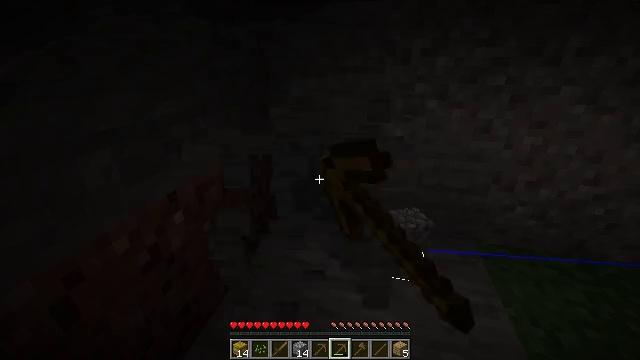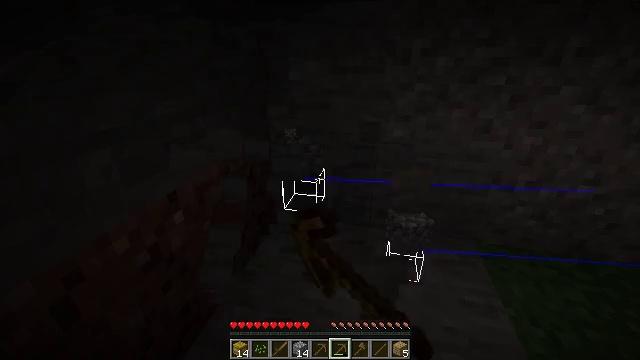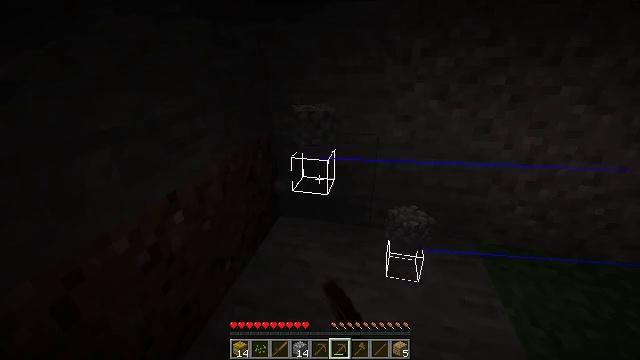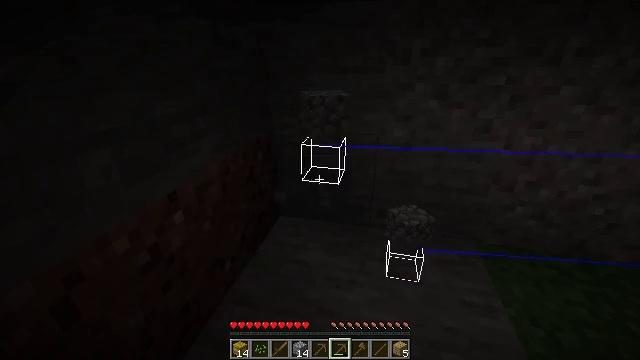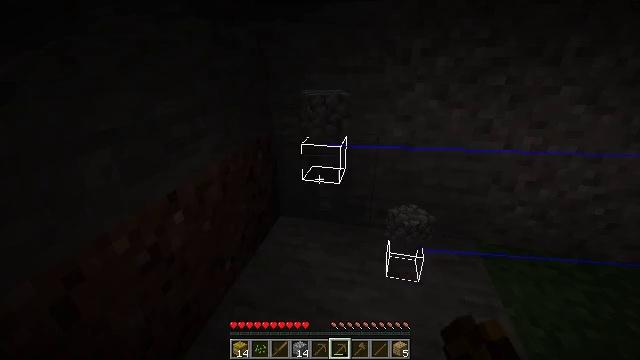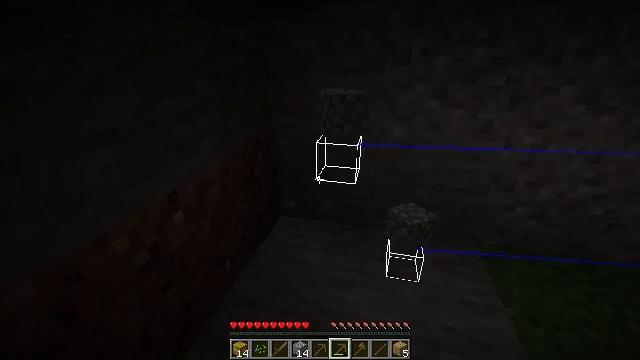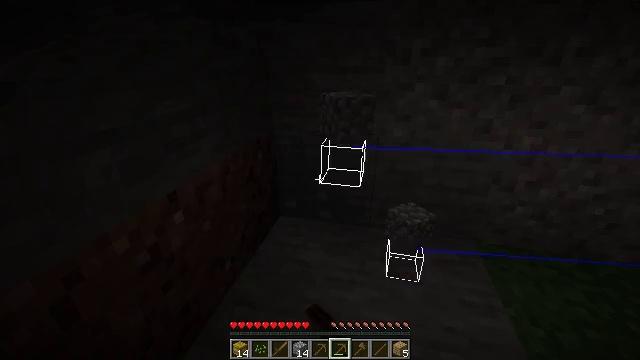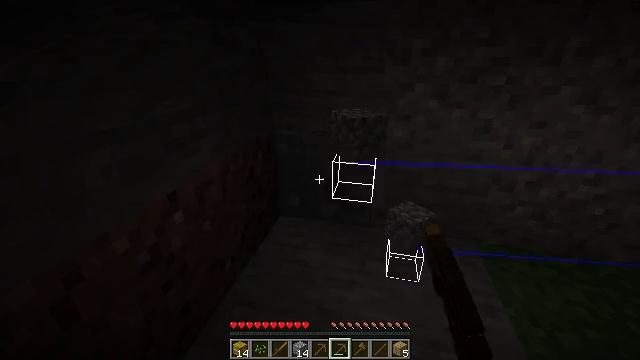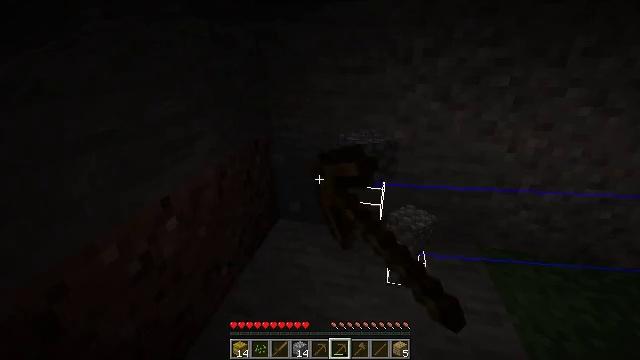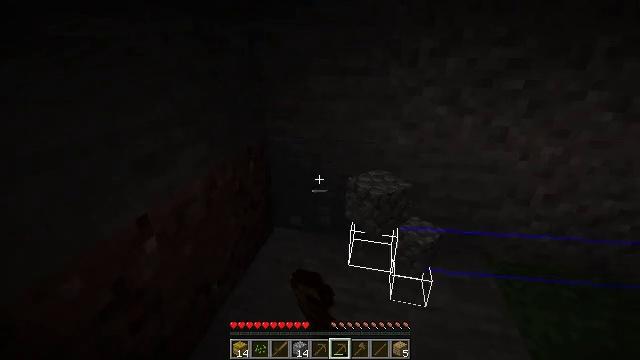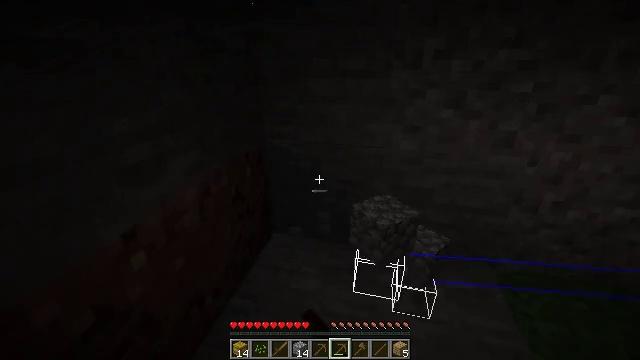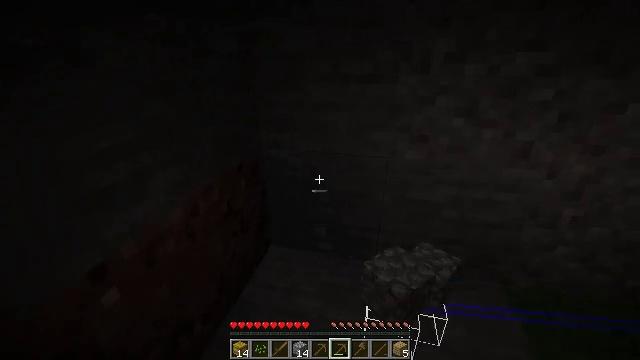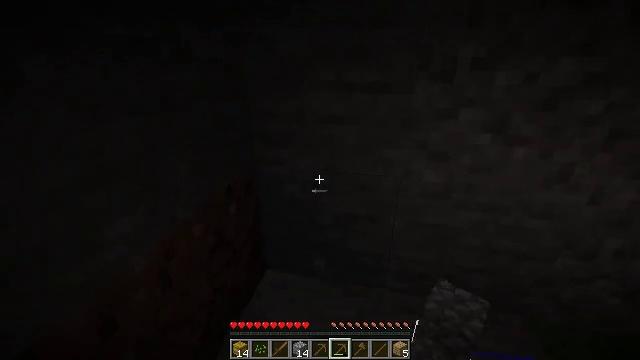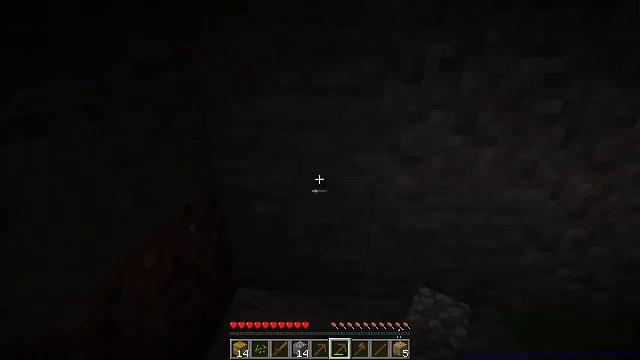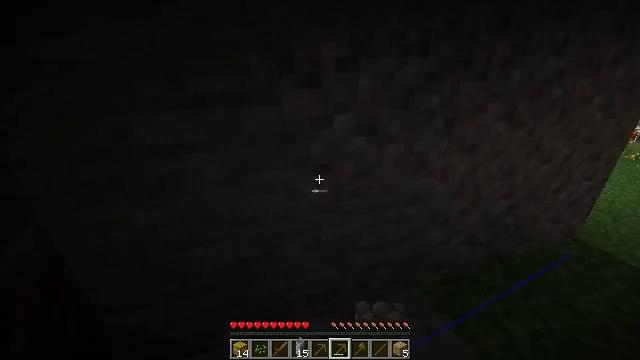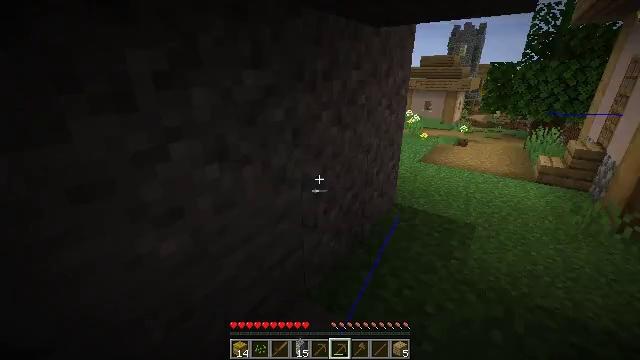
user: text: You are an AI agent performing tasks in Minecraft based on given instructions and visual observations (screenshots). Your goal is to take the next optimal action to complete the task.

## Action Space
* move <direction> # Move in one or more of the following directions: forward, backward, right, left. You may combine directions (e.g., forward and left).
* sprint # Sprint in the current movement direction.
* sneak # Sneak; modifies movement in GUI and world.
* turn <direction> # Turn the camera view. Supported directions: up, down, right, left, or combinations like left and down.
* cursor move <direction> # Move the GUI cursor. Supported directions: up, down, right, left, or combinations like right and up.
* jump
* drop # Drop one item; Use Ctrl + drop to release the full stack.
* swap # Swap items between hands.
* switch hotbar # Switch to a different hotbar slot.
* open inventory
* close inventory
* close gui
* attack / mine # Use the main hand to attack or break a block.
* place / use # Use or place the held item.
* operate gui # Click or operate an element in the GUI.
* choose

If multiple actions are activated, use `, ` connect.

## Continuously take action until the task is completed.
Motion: motion action
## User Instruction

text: Craft wheat.
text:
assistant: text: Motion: attack / mine
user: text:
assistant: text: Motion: attack / mine
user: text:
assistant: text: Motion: attack / mine
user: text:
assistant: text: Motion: attack / mine
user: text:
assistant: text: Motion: attack / mine
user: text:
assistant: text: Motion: attack / mine
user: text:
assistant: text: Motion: attack / mine
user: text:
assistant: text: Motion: move forward, attack / mine
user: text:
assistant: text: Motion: move forward
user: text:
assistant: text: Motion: move forward
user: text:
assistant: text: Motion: move forward
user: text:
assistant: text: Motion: move forward
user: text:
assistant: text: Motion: move forward, turn right
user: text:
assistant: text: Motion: move forward, turn right
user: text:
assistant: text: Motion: move forward, turn right and up
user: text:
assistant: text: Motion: move forward, turn right and up
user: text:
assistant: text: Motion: move forward, turn right and up
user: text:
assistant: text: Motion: move forward and move right
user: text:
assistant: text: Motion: move forward and move right
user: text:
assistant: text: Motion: move forward and move right
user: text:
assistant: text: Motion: move forward and move right
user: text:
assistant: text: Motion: move forward
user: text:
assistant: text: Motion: move forward
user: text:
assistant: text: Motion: no_op
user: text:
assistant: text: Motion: no_op
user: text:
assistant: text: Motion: no_op
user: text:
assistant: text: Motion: no_op
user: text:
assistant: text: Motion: no_op
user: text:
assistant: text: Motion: no_op
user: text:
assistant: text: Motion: no_op